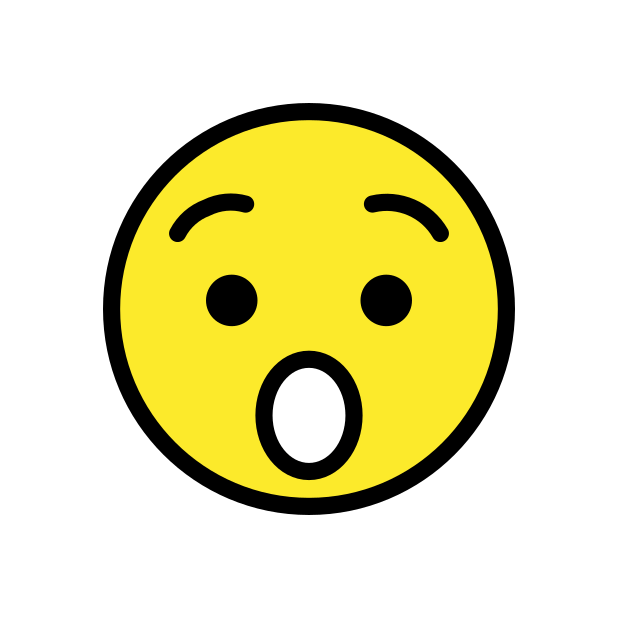
hushed face